Question: I'm toying with Android Studio making a very simple very stupid app to learn about saving key preferences and I ran into a weird obstacle. I'll try to provide as much as I can since it may be hard to reproduce this bug but honestly both apps I'm running are and there .
Specs:
No emulator, I'm running a . Windows 7, Android Studio 1.2, Gradle 2.2.1.
In the question title, I mean that I have a project named (pretty much hello world and a button). I click Run->'Run app'->(Dialogue box opens)->OK->Within moments the app launches on my tablet.

^^^THIS IS THE BEAUTIFUL SCREEN I WANT TO SEE ON , but it's only on .
Now I started another project called (gist: two checkboxes ask you "do you like chocolate" and "do you like luigi" and you check one none or both and press save. Two textviews underneath will update to say if you like those things and even later if you reopen the app the textviews will remember Chocolate Luigi preferences). It is just a main_activity.
I don't think I changed any settings or project preferences between the two and neither give me an error. MainActivity.java :
'''
package gaga.sharedpreferences;
import android.content.SharedPreferences;
import android.support.v7.app.ActionBarActivity;
import android.os.Bundle;
import android.view.Menu;
import android.view.MenuItem;
import android.view.View;
import android.widget.CheckBox;
import android.widget.CheckedTextView;
import android.widget.TextView;
public class MainActivity extends ActionBarActivity {
public final class setup extends MainActivity {
public void setup () {
//Nothing to see here!
}
// Define the File of Prefs; created if nonexistent
public static final String PREFS_NAME = "MyPrefsFile";
// Start up
@Override
public void onCreate(Bundle state) {
super.onCreate(state);
// Restore preferences on Startup
SharedPreferences settings = getSharedPreferences(PREFS_NAME, 0);
boolean Chocolate = settings.getBoolean("checkChocolate", false);
boolean Luigi = settings.getBoolean("checkLuigi", false);
// Function set to Whatever
// setSilent(silent);
/* Note:
* CheckedTextView and CheckBox::isChecked()
* CheckBox::setChecked()
* */
CheckBox checkHandleChocolate = (CheckBox) findViewById(R.id.checkChocolate);
CheckBox checkHandleLuigi = (CheckBox) findViewById(R.id.checkLuigi);
// What was the preference? On Start set it to the bool it left off in
checkHandleChocolate.setChecked(Chocolate);
checkHandleLuigi.setChecked(Luigi);
// Change report text on Start
TextView buttonHandleChocolate = (TextView) findViewById(R.id.chocolate);
TextView buttonHandleLuigi = (TextView) findViewById(R.id.luigi);
if(Chocolate)
buttonHandleChocolate.setText("I do prefer Chocolate");
else
buttonHandleChocolate.setText("I do not prefer Chocolate");
if(Luigi)
buttonHandleLuigi.setText("I do prefer Luigi");
else
buttonHandleLuigi.setText("I do not prefer Luigi");
}
public void saveChocolate(Boolean c) {
// All objects from android.context.Context
SharedPreferences settings = getSharedPreferences(PREFS_NAME, 0);
SharedPreferences.Editor editor = settings.edit();
editor.putBoolean("Chocolate", c);
// Commit the edits
editor.commit();
}
public void saveLuigi(Boolean l) {
// All objects from android.context.Context
SharedPreferences settings = getSharedPreferences(PREFS_NAME, 0);
SharedPreferences.Editor editor = settings.edit();
editor.putBoolean("Chocolate", l);
// Commit the edits
editor.commit();
}
}
@Override
protected void onStop(){
super.onStop();
// Objects are from android.context.Context
//Normally I'd put the edit commits here, but that's not true
}
// Clicks on Done
public void userDone (View view) {
// View is which widget
boolean checked = ((CheckBox) view).isChecked();
// Which checkbox was clicked
switch(view.getId()) {
case R.id.checkChocolate:
setup instance1 = new setup();
instance1.saveChocolate(checked);
// No break; continue along
case R.id.checkLuigi:
setup instance2 = new setup();
instance2.saveLuigi(checked);
break;
}
}
@Override
protected void onCreate(Bundle savedInstanceState) {
super.onCreate(savedInstanceState);
setContentView(R.layout.activity_main);
}
@Override
public boolean onCreateOptionsMenu(Menu menu) {
// Inflate the menu; this adds items to the action bar if it is present.
getMenuInflater().inflate(R.menu.menu_main, menu);
return true;
}
@Override
public boolean onOptionsItemSelected(MenuItem item) {
// Handle action bar item clicks here. The action bar will
// automatically handle clicks on the Home/Up button, so long
// as you specify a parent activity in AndroidManifest.xml.
int id = item.getItemId();
//noinspection SimplifiableIfStatement
if (id == R.id.action_settings) {
return true;
}
return super.onOptionsItemSelected(item);
}
}
'''
Red parts of logcat:
'''
06-02 20:49:57.245 25557-25557/? I/SDP.PUB_CRYPTOD: Starting
06-02 20:49:57.245 25557-25557/? I/SDP.PUB_CRYPTOD: Socket created with fd:-1
06-02 20:49:57.245 25557-25557/? E/SDP.PUB_CRYPTOD: Failed to open the netlink socket with error: Protocol not supported
06-02 20:49:57.245 25557-25557/? E/SDP.PUB_CRYPTOD: Exiting
06-02 20:49:59.995 2866-3012/? V/AlarmManager: waitForAlarm result :8
06-02 20:50:02.280 25633-25633/? I/SDP.PUB_CRYPTOD: Starting
06-02 20:50:02.280 25633-25633/? I/SDP.PUB_CRYPTOD: Socket created with fd:-1
06-02 20:50:02.280 25633-25633/? E/SDP.PUB_CRYPTOD: Failed to open the netlink socket with error: Protocol not supported
06-02 20:50:02.280 25633-25633/? E/SDP.PUB_CRYPTOD: Exiting
'''
Thanks for any help. I haven't seen this issue while prowling the internet so it might be excessively noob.
EDIT: Rewritten with the only onCreate in the larger MainActivity class
'''
package gaga.sharedpreferences;
import android.content.SharedPreferences;
import android.support.v7.app.ActionBarActivity;
import android.os.Bundle;
import android.view.Menu;
import android.view.MenuItem;
import android.view.View;
import android.widget.CheckBox;
import android.widget.CheckedTextView;
import android.widget.TextView;
public class MainActivity extends ActionBarActivity {
public final class setup extends MainActivity {
public void setup () {
//Nothing to see here!
}
// Define the File of Prefs; created if nonexistent
public static final String PREFS_NAME = "MyPrefsFile";
// Start up
public void onCreateSubclass() {
// super.onCreate(state);
// Restore preferences on Startup
SharedPreferences settings = getSharedPreferences(PREFS_NAME, 0);
boolean Chocolate = settings.getBoolean("checkChocolate", false);
boolean Luigi = settings.getBoolean("checkLuigi", false);
// Function set to Whatever
// setSilent(silent);
/* Note:
* CheckedTextView and CheckBox::isChecked()
* CheckBox::setChecked()
* */
CheckBox checkHandleChocolate = (CheckBox) findViewById(R.id.checkChocolate);
CheckBox checkHandleLuigi = (CheckBox) findViewById(R.id.checkLuigi);
// What was the preference? On Start set it to the bool it left off in
checkHandleChocolate.setChecked(Chocolate);
checkHandleLuigi.setChecked(Luigi);
// Change report text on Start
TextView buttonHandleChocolate = (TextView) findViewById(R.id.chocolate);
TextView buttonHandleLuigi = (TextView) findViewById(R.id.luigi);
if(Chocolate)
buttonHandleChocolate.setText("I do prefer Chocolate");
else
buttonHandleChocolate.setText("I do not prefer Chocolate");
if(Luigi)
buttonHandleLuigi.setText("I do prefer Luigi");
else
buttonHandleLuigi.setText("I do not prefer Luigi");
}
public void saveChocolate(Boolean c) {
// All objects from android.context.Context
SharedPreferences settings = getSharedPreferences(PREFS_NAME, 0);
SharedPreferences.Editor editor = settings.edit();
editor.putBoolean("Chocolate", c);
// Commit the edits
editor.commit();
}
public void saveLuigi(Boolean l) {
// All objects from android.context.Context
SharedPreferences settings = getSharedPreferences(PREFS_NAME, 0);
SharedPreferences.Editor editor = settings.edit();
editor.putBoolean("Chocolate", l);
// Commit the edits
editor.commit();
}
}
@Override
protected void onStop(){
super.onStop();
// Objects are from android.context.Context
//Normally I'd put the edit commits here, but that's not true
}
// Clicks on Done
public void userDone (View view) {
// View is which widget
boolean checked = ((CheckBox) view).isChecked();
// Which checkbox was clicked
switch(view.getId()) {
case R.id.checkChocolate:
setup instance1 = new setup();
instance1.saveChocolate(checked);
// No break; continue along
case R.id.checkLuigi:
setup instance2 = new setup();
instance2.saveLuigi(checked);
break;
}
}
@Override
protected void onCreate(Bundle savedInstanceState) {
super.onCreate(savedInstanceState);
setContentView(R.layout.activity_main);
setup startInstance = new setup();
startInstance.onCreateSubclass();
}
@Override
public boolean onCreateOptionsMenu(Menu menu) {
// Inflate the menu; this adds items to the action bar if it is present.
getMenuInflater().inflate(R.menu.menu_main, menu);
return true;
}
@Override
public boolean onOptionsItemSelected(MenuItem item) {
// Handle action bar item clicks here. The action bar will
// automatically handle clicks on the Home/Up button, so long
// as you specify a parent activity in AndroidManifest.xml.
int id = item.getItemId();
//noinspection SimplifiableIfStatement
if (id == R.id.action_settings) {
return true;
}
return super.onOptionsItemSelected(item);
}
}
'''
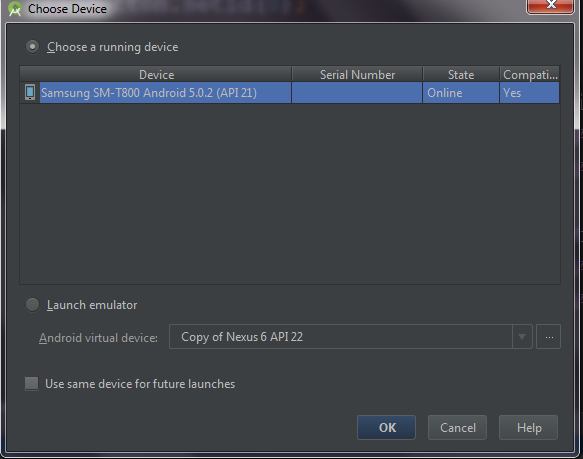
Answer: In Android Studio you need create a Run Configuration in your project.
Go to this link to left run icon

And click on Edit Configuration, after in the windows configure like this:

And save it, for test click run icon.